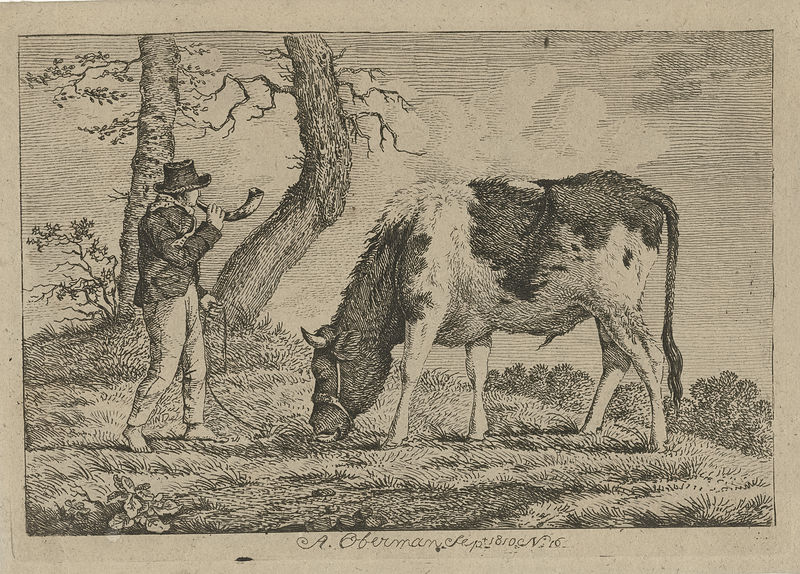
Titel: Herder met koe
Künstler: Anthony Oberman
Standort: Amsterdam
Institution: Rijksmuseum
Schlagwörter: homme, arbre, vache, herbe, l'homme, la vache